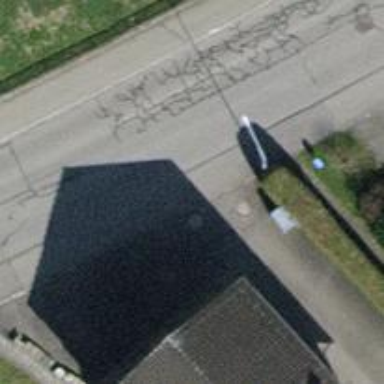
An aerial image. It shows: Driveway.